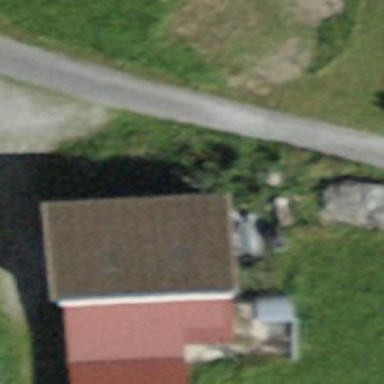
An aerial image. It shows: Farm building.